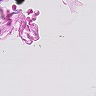
Metastatic tissue present: no